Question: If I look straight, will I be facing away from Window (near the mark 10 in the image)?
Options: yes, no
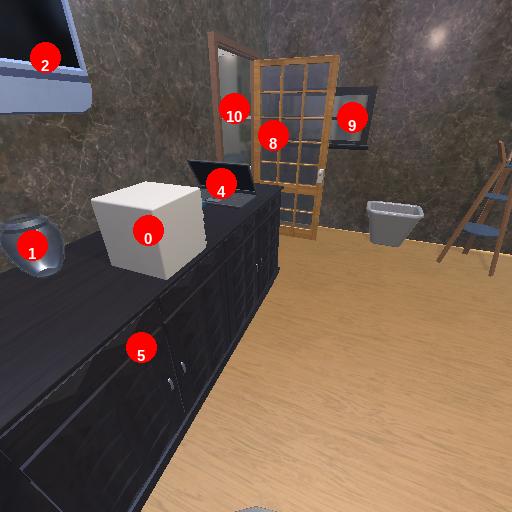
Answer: yes